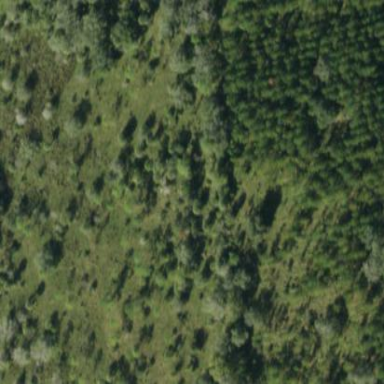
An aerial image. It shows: Area covered in scrub vegetation.